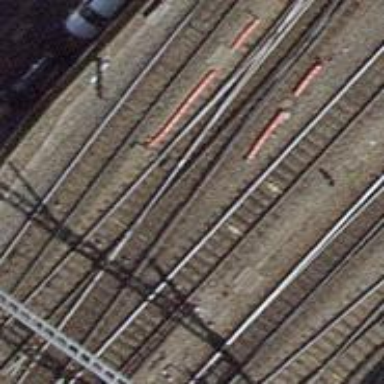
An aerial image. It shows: Single-track electrified railway with contact line.